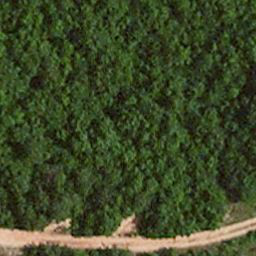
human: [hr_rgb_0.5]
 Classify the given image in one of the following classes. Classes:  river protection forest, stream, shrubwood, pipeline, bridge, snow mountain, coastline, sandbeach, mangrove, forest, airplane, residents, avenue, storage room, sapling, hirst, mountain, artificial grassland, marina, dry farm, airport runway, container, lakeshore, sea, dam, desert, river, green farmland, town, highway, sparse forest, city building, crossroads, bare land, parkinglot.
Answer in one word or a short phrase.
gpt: avenue